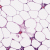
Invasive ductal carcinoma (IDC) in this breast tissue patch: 1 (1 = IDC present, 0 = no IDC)